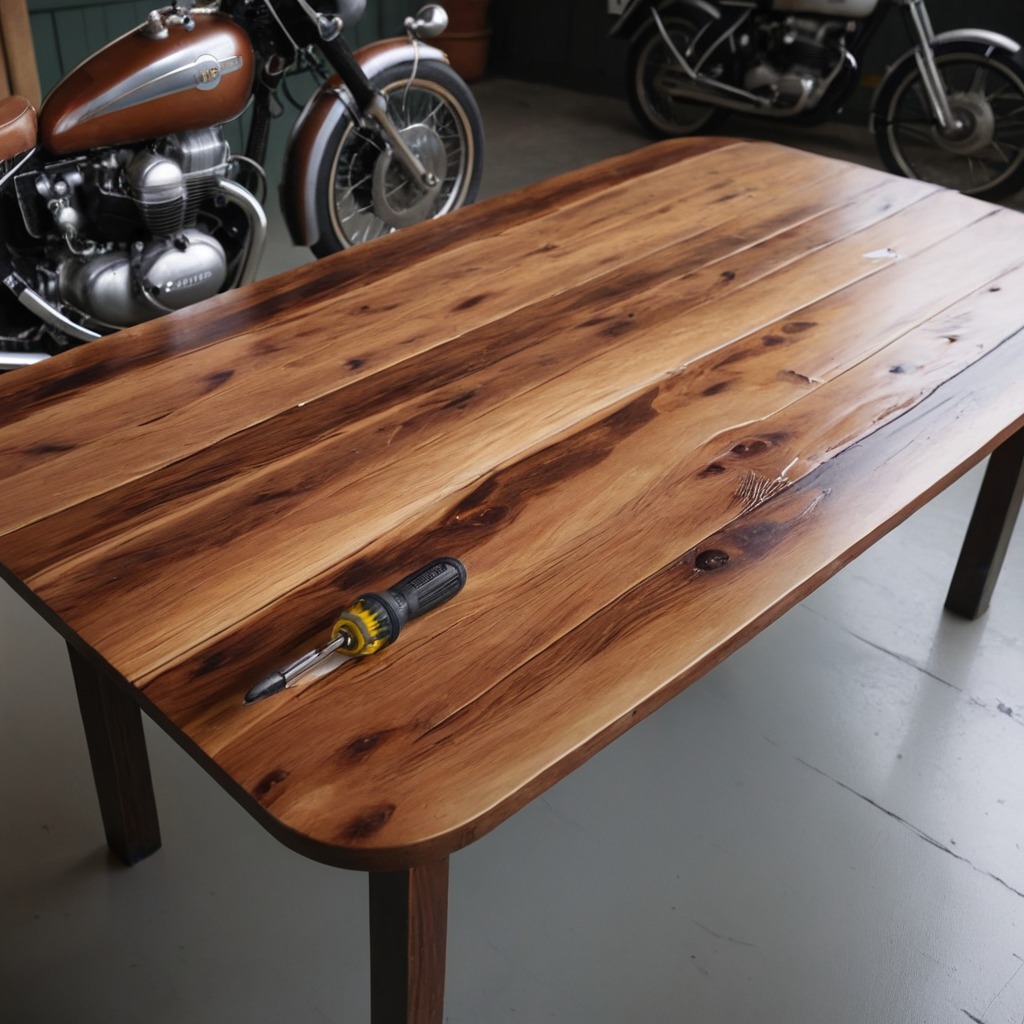
A screwdriver is lying on the oil-spilled wooden table in a vintage motorcycle garage.